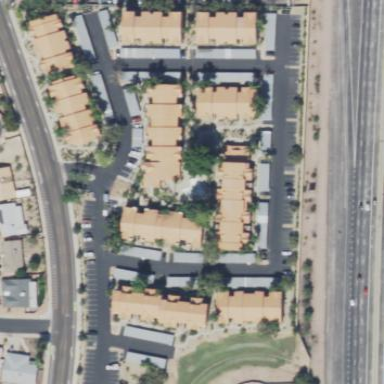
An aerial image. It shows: Residential area with apartments.